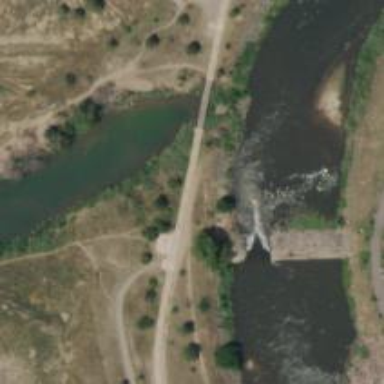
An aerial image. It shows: Weir in waterway.